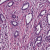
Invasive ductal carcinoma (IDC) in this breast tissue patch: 1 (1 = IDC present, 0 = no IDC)